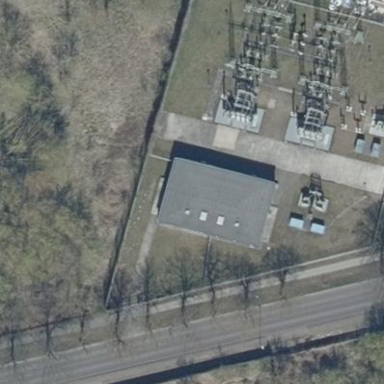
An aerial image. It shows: Electricity building with flat grey roof.